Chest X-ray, AP view. Patient: 62 years old, sex M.
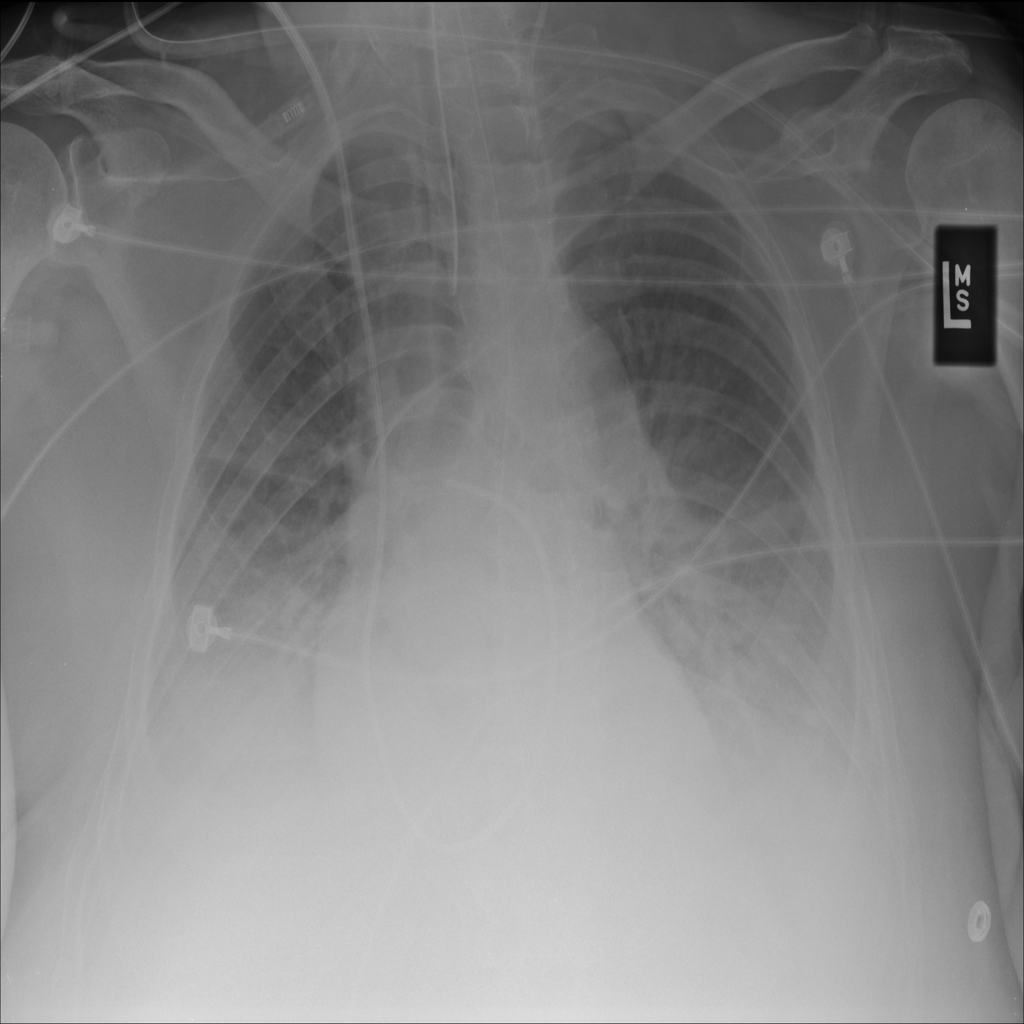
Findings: No Finding